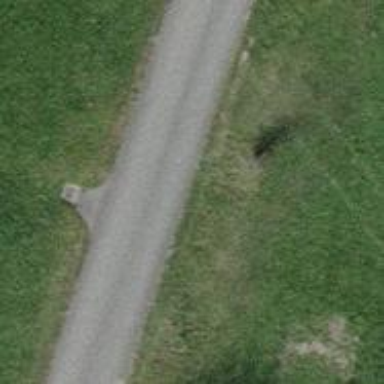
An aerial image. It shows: Unclassified paved road.